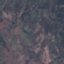
Land use / land cover class: HerbaceousVegetation